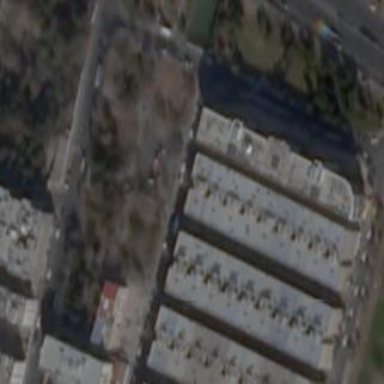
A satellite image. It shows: Image showing building with apartments.